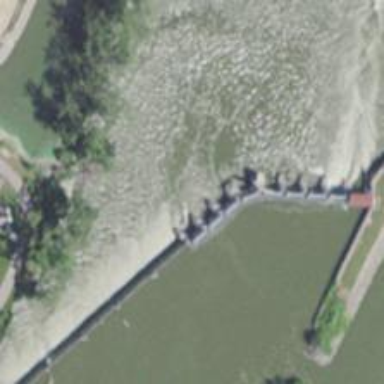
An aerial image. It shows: Dam along waterway.